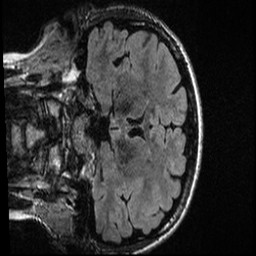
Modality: T1w
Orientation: coronal
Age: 23
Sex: female